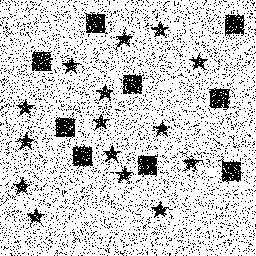
Squares: 9
Triangles: 0
Stars: 15
Total shapes: 24